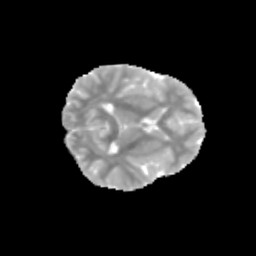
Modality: MD
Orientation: axial
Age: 11
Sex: male
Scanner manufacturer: siemens
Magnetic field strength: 3 T
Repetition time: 3.8 s
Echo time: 0.07 s